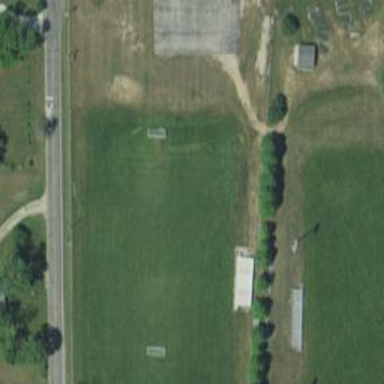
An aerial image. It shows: Soccer pitch for leisureland activities.